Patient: sex F, age 59
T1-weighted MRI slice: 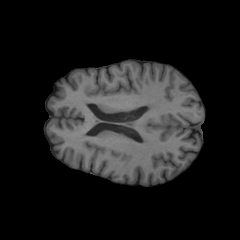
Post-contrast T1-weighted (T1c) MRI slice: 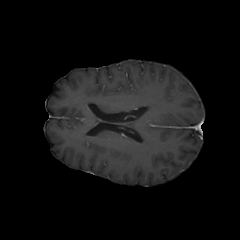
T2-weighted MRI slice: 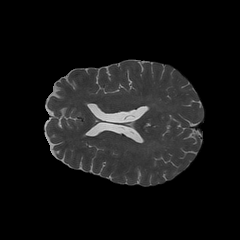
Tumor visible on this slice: no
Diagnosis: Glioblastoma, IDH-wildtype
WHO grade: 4